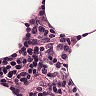
Metastatic tissue present: no